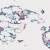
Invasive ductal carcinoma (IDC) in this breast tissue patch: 0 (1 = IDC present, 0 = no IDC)